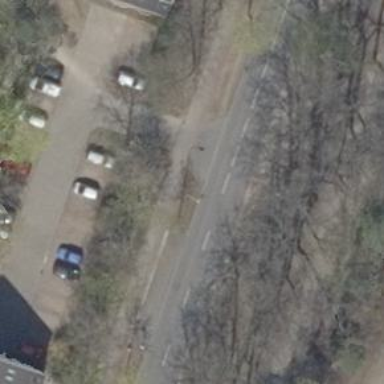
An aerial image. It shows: Road serving as parking aisle.